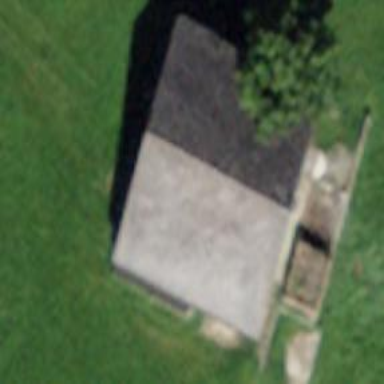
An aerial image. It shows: Barn.